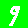
Digit: 9